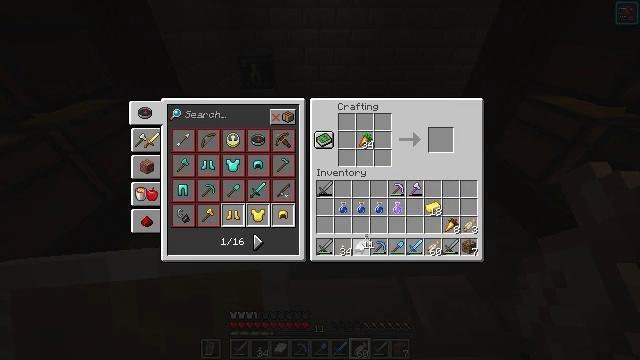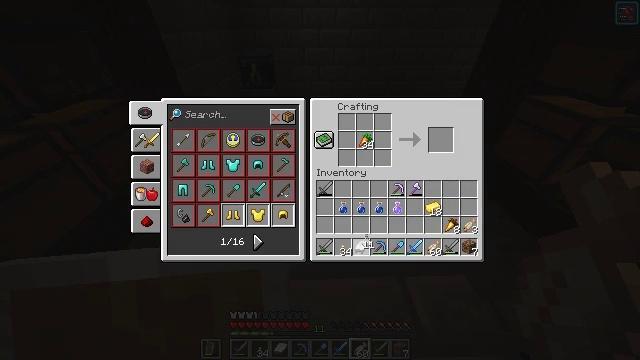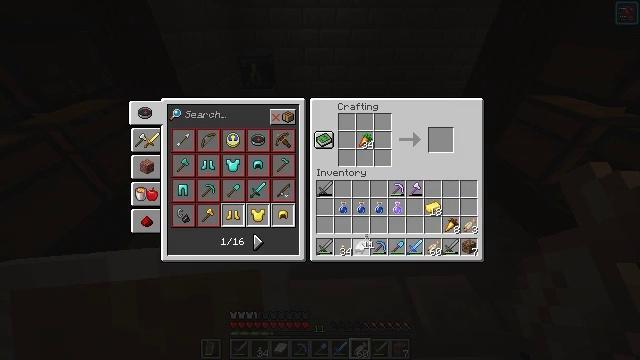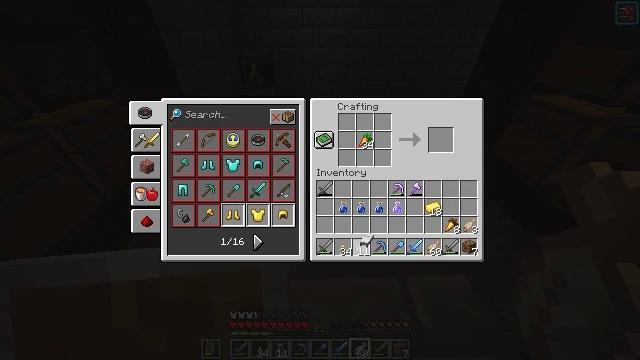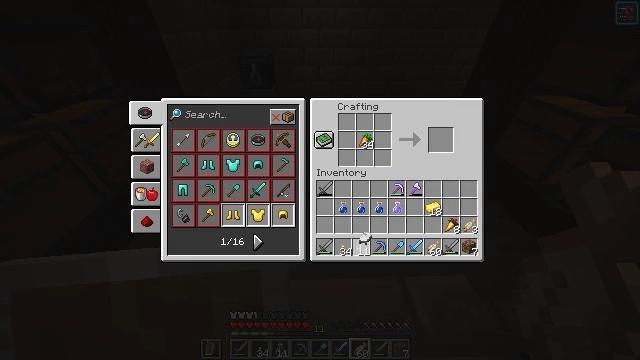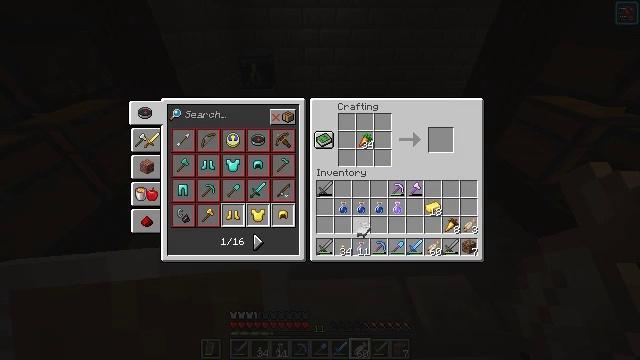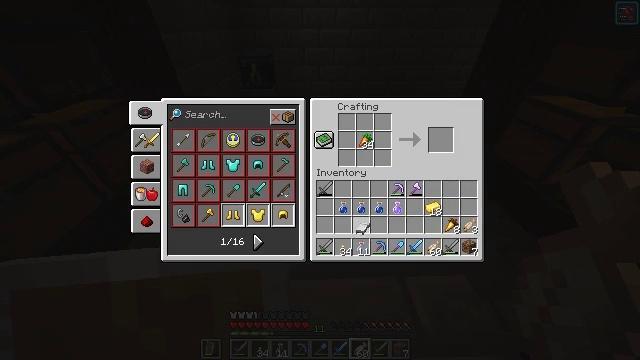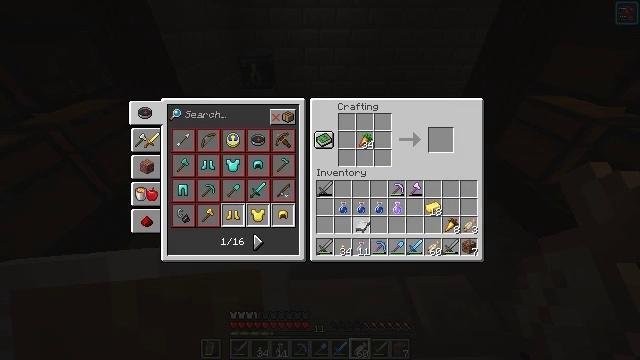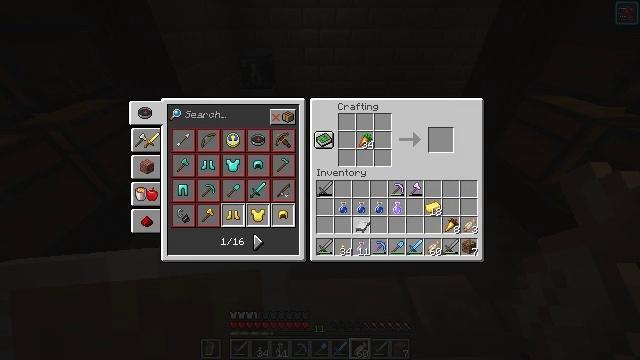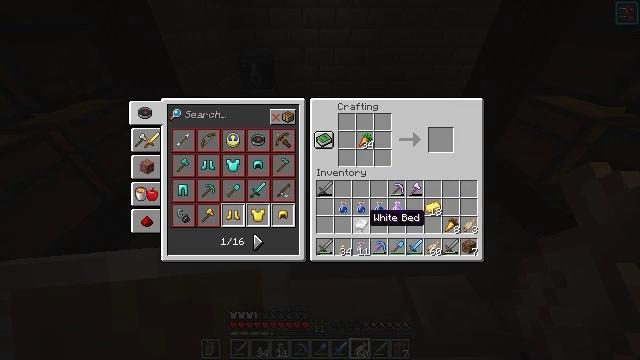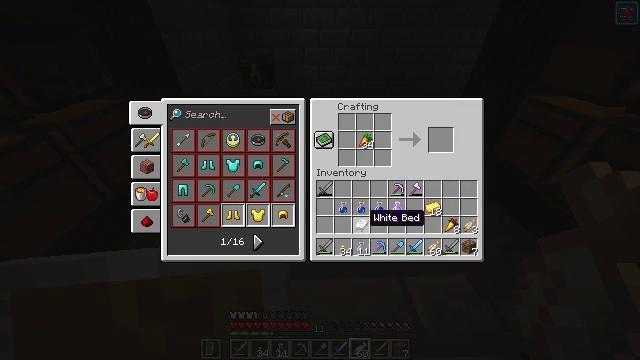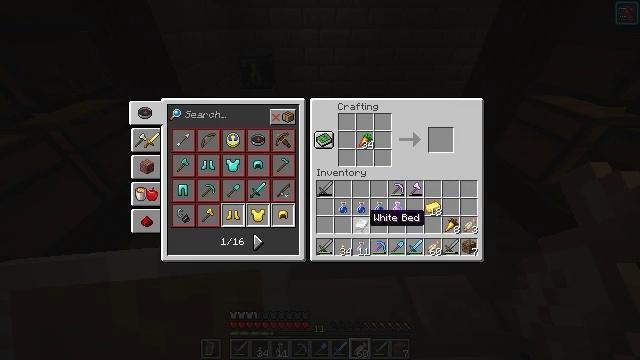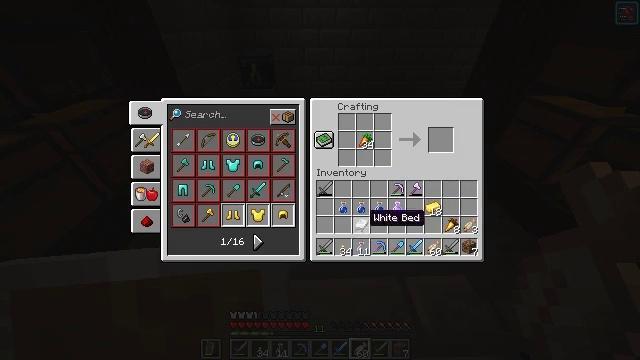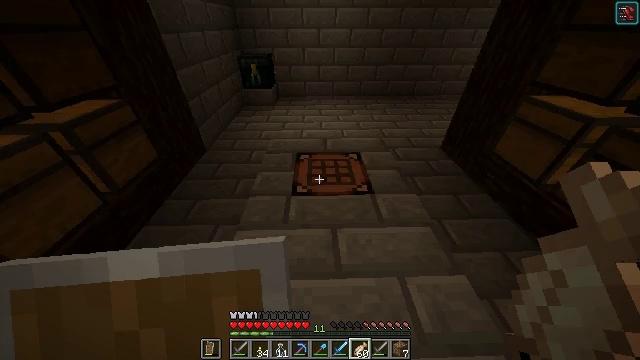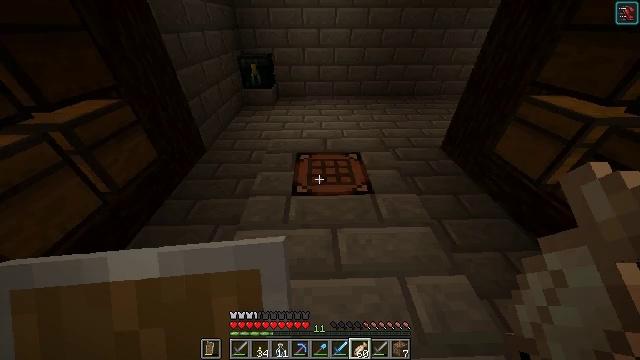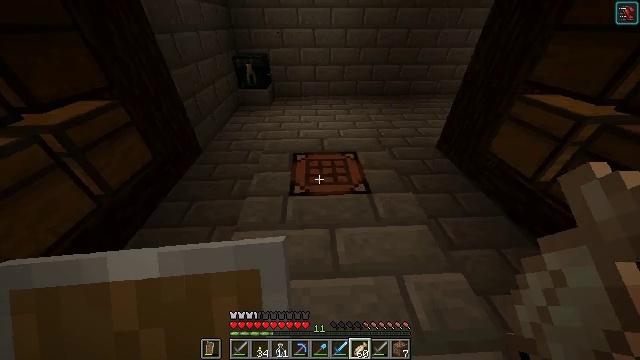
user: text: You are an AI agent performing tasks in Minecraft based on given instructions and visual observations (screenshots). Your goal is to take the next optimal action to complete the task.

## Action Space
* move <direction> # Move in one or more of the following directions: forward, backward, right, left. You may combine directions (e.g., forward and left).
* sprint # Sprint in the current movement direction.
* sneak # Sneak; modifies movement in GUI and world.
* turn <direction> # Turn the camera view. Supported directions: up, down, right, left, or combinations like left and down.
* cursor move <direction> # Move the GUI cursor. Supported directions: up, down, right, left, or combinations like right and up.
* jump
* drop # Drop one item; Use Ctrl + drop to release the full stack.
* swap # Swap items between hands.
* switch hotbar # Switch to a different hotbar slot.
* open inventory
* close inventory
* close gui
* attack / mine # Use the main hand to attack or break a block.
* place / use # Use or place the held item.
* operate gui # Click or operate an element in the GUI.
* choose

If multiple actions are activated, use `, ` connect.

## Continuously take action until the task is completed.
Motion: motion action
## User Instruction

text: Open a crafting table to get gold nugget.
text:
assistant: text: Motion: operate gui
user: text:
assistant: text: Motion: operate gui
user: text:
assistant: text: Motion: no_op
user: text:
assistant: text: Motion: no_op
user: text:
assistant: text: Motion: cursor move up
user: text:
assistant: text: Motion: no_op
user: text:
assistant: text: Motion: operate gui
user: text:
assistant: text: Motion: operate gui
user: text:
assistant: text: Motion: no_op
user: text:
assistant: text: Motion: no_op
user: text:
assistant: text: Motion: no_op
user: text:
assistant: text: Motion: no_op
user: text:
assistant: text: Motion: no_op
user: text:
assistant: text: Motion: close gui
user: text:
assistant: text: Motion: turn right
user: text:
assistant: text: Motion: turn right
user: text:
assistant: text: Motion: move forward
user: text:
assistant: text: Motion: move forward
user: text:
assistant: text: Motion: move forward, turn right
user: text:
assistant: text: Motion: move forward, turn right
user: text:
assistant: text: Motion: move forward
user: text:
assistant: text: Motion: move forward, turn right
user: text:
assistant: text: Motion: move forward, turn right
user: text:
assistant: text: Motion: move forward, turn right and up
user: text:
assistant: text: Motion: move forward, turn right and up
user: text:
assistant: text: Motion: move forward, turn right and up
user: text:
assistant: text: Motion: turn right
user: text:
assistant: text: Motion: turn right, open inventory
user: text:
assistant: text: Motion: open inventory
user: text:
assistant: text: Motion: no_op